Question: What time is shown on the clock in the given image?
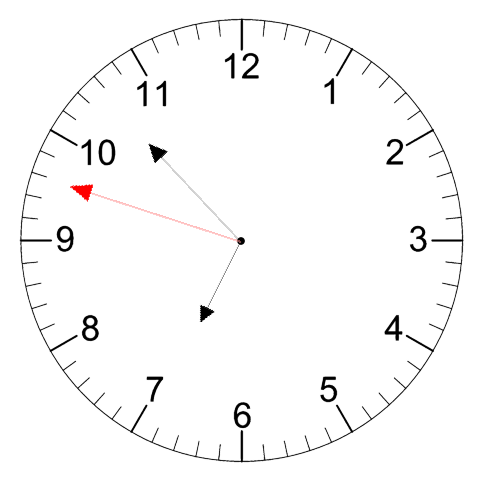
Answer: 06:52:48